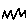
Label: zigzag